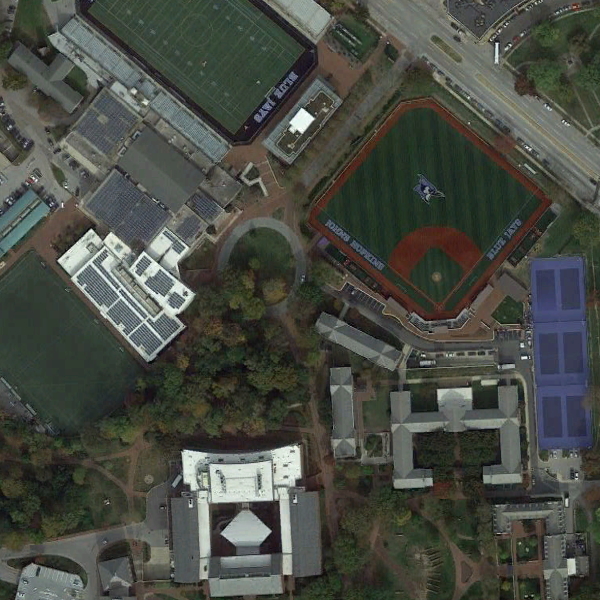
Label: School